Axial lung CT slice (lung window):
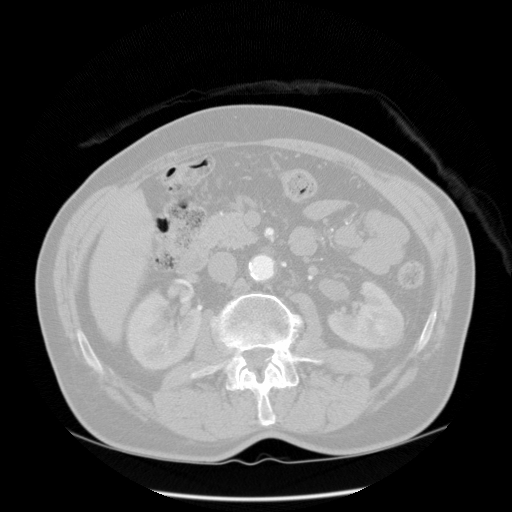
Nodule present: no